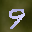
Label: 9